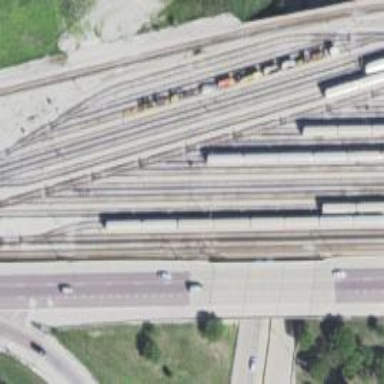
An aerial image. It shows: Electrified rail service yard.